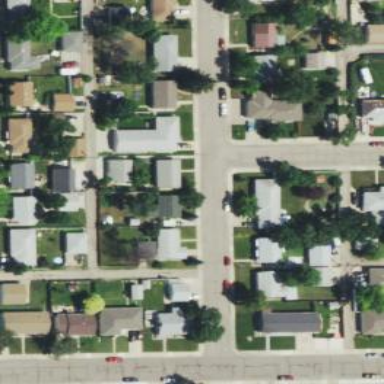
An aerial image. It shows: Residential road.